Question: I have completed one android application for taxi booking. In this i designed two screens. one is named as job started screen and anther one is named as job completion screen. In job started screen i have wrote two conditions using if else statement. In if condition i set minimum fare as 100 for 4 kilometers. if toatalkm goes above minDist means i go for else condition and here i make some calculations for every km add 10 rupee with that minimum fare and for waiting time. like below i shown.
'''
if (totalKm<Contsants.minDist)
{
jcWaitingFare.setText("0");
float totalfare=Contsants.minFare;
jcTotalFare.setText(String.format("%.2f",(totalfare)));
Contsants.jobTotalKm= totalKm;
Contsants.jobTotalFare=totalfare;
}
else
{
jcWaitingFare.setText(Integer.toString((Contsants.cont_WaitingTimeInSec/60)*1));
float totalfare= Contsants.minFare+ ((totalKm-Contsants.minDist) *Contsants.rupeeKm) +(Contsants.cont_WaitingTimeInSec/60)*1;
jcTotalFare.setText(String.format("%.2f",(totalfare)));
Contsants.jobTotalKm= totalKm;
Contsants.jobTotalFare=totalfare;
}
'''
I want to display the current fare details into the job completed screen. I dont know how to get the current fare details from the above statement and set it to the job completion activity.
today only tested my app. then only i came to know that application hangs up on the job started screen.
below is my screen. here the calculation is not displayed properly. when click on the finish button it moves to job completed activity. in this activity we designed to see the total fare and waiting time. how to get the current details from this screen and set it to the job completed screen.

job completed screen class:
'''
private TextView jcJobNo;
private TextView jcStartTime;
private TextView jcEndTime;
public TextView jcTotalKms;
public TextView jcTotalFare;
public TextView jcWaitingFare;
private Button btn_JobCompleted;
/** Called when the activity is first created. */
@Override
public void onCreate(Bundle savedInstanceState) {
super.onCreate(savedInstanceState);
requestWindowFeature(Window.FEATURE_NO_TITLE);
setContentView(R.layout.activity_jobcompletedscreen);
tcpSocket.setmMessageListener(this);
StateManager.DeviceStatus=StateManager.free;
StateManager.JobStatus=StateManager.jobstatus_completed;
tcpSocket.SendMessage(FramePacket.FrameJobStatusCmd(Contsants.Jobno, StateManager.JobStatus));
jcJobNo=(TextView)findViewById(R.id.tv_jCjobno);
jcStartTime= (TextView)findViewById(R.id.tv_JCStartTime);
jcEndTime= (TextView)findViewById(R.id.tv_JCEndTime);
jcTotalKms= (TextView)findViewById(R.id.tv_JCTotalKMs);
jcTotalFare= (TextView)findViewById(R.id.tv_JCTotalFare);
btn_JobCompleted = (Button)findViewById(R.id.btn_jcFinsh);
btn_JobCompleted.setOnClickListener(onclicklistner);
jcWaitingFare=(TextView)findViewById(R.id.tv_JCWaitingFare);
jcJobNo.setText(Contsants.Jobno);
jcStartTime.setText(Contsants.jobStartTime);
jcEndTime.setText(Contsants.jobEndTime);
// total distance finding here
float totalKm = Contsants.jobEndKm-Contsants.jobStartKm ;
jcTotalKms.setText(String.format("%.2f",totalKm));
//jcTotalKms.setText(Float.toString((float) (totalKm/16.0)));
//finding total fare here
//int value=100;
if (totalKm<Contsants.minDist)
{
jcWaitingFare.setText("0");
float totalfare=Contsants.minFare;
jcTotalFare.setText(String.format("%.2f",(totalfare)));
Contsants.jobTotalKm= totalKm;
Contsants.jobTotalFare=totalfare;
}
else
{
jcWaitingFare.setText(Integer.toString((Contsants.cont_WaitingTimeInSec/60)*1));
float totalfare= Contsants.minFare+ ((totalKm-Contsants.minDist) *Contsants.rupeeKm) +(Contsants.cont_WaitingTimeInSec/60)*1;
jcTotalFare.setText(String.format("%.2f",(totalfare)));
Contsants.jobTotalKm= totalKm;
Contsants.jobTotalFare=totalfare;
}
}
private OnClickListener onclicklistner = new OnClickListener() {
@Override
public void onClick(View v) {
// TODO Auto-generated method stub
switch(v.getId())
{
case R.id.btn_jcFinsh:
tcpSocket.SendMessage(FramePacket.FrameJobFarecmd(Contsants.jobTotalKm, Contsants.jobTotalFare, Contsants.Jobno, Contsants.jobTotalwaitingTime,Contsants.jobOncallDistacnce));
Contsants.cont_WaitingTimeInSec=0;
Contsants.Jobno="";
Contsants.JobCustomerName="";
Contsants.JobCustomerNo="";
Contsants.JobFromAdd="";
Contsants.JobToAdd="";
Contsants.JobAdditionalInfo="";
Contsants.JobpickupTime="";
Contsants.JobString="";
Contsants.VehicleEndOdometer=0.0F;
Contsants.VehicleStartOdometer=0.0F;
Contsants.jobDistance=0.0F;
Contsants.jobEndKm=0.0F;
Contsants.jobStartKm=0.0F;
Contsants.jobOncallDistacnce=0.0F;
Contsants.jobEndTime="";
Contsants.jobStartTime="";
Contsants.JobString="";
Contsants.jobTotalwaitingTime = "";
Contsants.jobTotalFare= 0.0F;
Contsants.jobTotalKm= 0.0F;
Intent i = new Intent(getApplicationContext(),FreeScreen.class);
startActivity(i);
break;
}
}
};
@Override
public void onBackPressed() {
// do nothing.
super.onBackPressed();
finish();
}
@Override
public void messageReceived(String message) {
// TODO Auto-generated method stub
}
}
'''
job started screen class:
'''
TextView tv_JobNo;
static TextView tv_JobKm;
static TextView tv_speed;
static TextView tv_JobwaitngTime;
TextView tvjobstartedtime;
Button btn_jobFinsh;
Button btn_msg;
ImageButton navig;
boolean _ThreadFlag=false;
boolean _ResumeThread=false;
private Window w;
Thread t=null;
String jobno;
String tag="Jobstartscreen";
private static MyThread sThread;
static TextView tv_Fare;
private TextView jcTotalFare;
private TextView jcWaitingFare;
/** Called when the activity is first created. */
@Override
public void onCreate(Bundle savedInstanceState) {
super.onCreate(savedInstanceState);
requestWindowFeature(Window.FEATURE_NO_TITLE);
setContentView(R.layout.jobstartedscreen);
if (savedInstanceState==null){
Contsants.VehicleStartOdometer=0.0F;
sThread=new MyThread(mHandler);
sThread.start();
}
tcpSocket.setmMessageListener(this);
tv_JobNo =(TextView)findViewById(R.id.tvJobid);
Bundle bundle = getIntent().getExtras();
jobno= bundle.get("Jobno").toString();
tv_JobNo.setText(jobno);
tv_JobKm =(TextView)findViewById(R.id.tvjobKm);
tv_JobwaitngTime =(TextView)findViewById(R.id.tvjobWaittime);
tv_speed=(TextView)findViewById(R.id.speed);
tv_Fare=(TextView)findViewById(R.id.tv_fare);
tv_JobwaitngTime.setText("Waiting Time : 0:0");
//update the Km every 1 sec
Log.d(tag, "On created "+_ResumeThread);
tvjobstartedtime=(TextView)findViewById(R.id.tv_jobStarttime);
tvjobstartedtime.setText("Start Time :"+Contsants.jobStartTime);
btn_jobFinsh= (Button)findViewById(R.id.btn_jobFinsh);
btn_jobFinsh.setOnClickListener(onClickListener);
btn_msg= (Button)findViewById(R.id.btn_msg);
btn_msg.setOnClickListener(onClickListener);
StateManager.DeviceStatus=StateManager.hired;
// TODO Auto-generated method stub
}
@Override
public void onStart()
{
super.onStart();
}
@Override
public void onResume()
{
super.onResume();
w = this.getWindow();
w.addFlags(LayoutParams.FLAG_DISMISS_KEYGUARD);
w.addFlags(LayoutParams.FLAG_SHOW_WHEN_LOCKED);
w.addFlags(LayoutParams.FLAG_TURN_SCREEN_ON);
Log.d("job start on resume",_ThreadFlag+" "+_ResumeThread);
}
@Override
protected void onRestoreInstanceState(Bundle savedInstanceState){
super.onRestoreInstanceState(savedInstanceState);
if (sThread.isAlive()){
sThread.setHandler(mHandler);
}
}
@Override
protected void onDestroy(){
super.onDestroy();
if (sThread.isAlive()){
sThread.setHandler(null);
}
sThread.setHandler(null);
}
boolean _Paused=false;
@Override
public void onPause()
{
super.onPause();
_Paused=true;
}
@Override
public void onBackPressed() {
// do nothing.
}
private OnClickListener onClickListener = new OnClickListener() {
@Override
public void onClick(final View v) {
switch(v.getId()){
case R.id.btn_jobFinsh:
//DO something
_ThreadFlag=true;
StateManager.JobStatus=StateManager.jobstatus_dropped;
tcpSocket.SendMessage(FramePacket.FrameJobStatusCmd(Contsants.Jobno,StateManager.JobStatus));
SimpleDateFormat sdf = new SimpleDateFormat("dd-MM-yy HH:mm");
String currentDateandTime = sdf.format(new Date());
Contsants.jobEndTime=currentDateandTime;
Contsants.jobEndKm =gpsdataElements.Distance;
Intent i = new Intent(getApplicationContext(),JobCompletionScreen.class);
startActivity(i);
sThread.setHandler(null);
finish();
break;
case R.id.btn_msg:
/*Intent iNAV = new Intent(Intent.ACTION_VIEW,
Uri.parse("http://maps.google.com/maps?saddr=12.920629,77.610643&daddr=12.990346, 77.589521")
);
startActivity(iNAV);*/
Intent imsg = new Intent(getApplicationContext(),MessageList.class);
startActivity(imsg);
break;
}
}
};
static Handler mHandler =new Handler(){
@Override
public void handleMessage(Message message){
//update UI
Bundle b = message.getData();
float odometer = b.getFloat("My Odometer");
String Fare = b.getString("Fare");
int waiting =b.getInt("waiting Time");
double speedVal= b.getDouble("SpeedValue");
tv_speed.setText(String.format("%.2f",speedVal)+" Km/hr");
tv_JobKm.setText(String.format("%.2f",odometer)+" Km");
tv_Fare.setText(Fare);
tv_JobwaitngTime.setText(Integer.toString((waiting / 60)) +":"+ Integer.toString((waiting% 60)));
Contsants.jobTotalwaitingTime=Integer.toString((waiting / 60)) +":"+ Integer.toString((waiting% 60));
}
};
private class MyThread extends Thread{
private Handler mHandler;
public MyThread(Handler handler){
super();
mHandler=handler;
}
@Override
public void run(){
//some long operation
if (mHandler!=null)
mHandler.sendEmptyMessage(0);
_ResumeThread=true;
while(!_ThreadFlag)
{
try {
Thread.sleep(1000);
Message msg = new Message();
Bundle b = new Bundle();
b.putFloat("My Odometer", (float) (gpsdataElements.Distance-Contsants.jobStartKm));
if(gpsdataElements.Speed<1)
{
Contsants.cont_WaitingTimeInSec++;
}
float totalKm = Contsants.jobEndKm-Contsants.jobStartKm ;
if (totalKm<Contsants.minDist)
{
//jcWaitingFare.setText("0");
float totalfare=Contsants.minFare;
b.putString("Fare", String.format("%.2f",(totalfare)));
}
else
{
float totalfare= Contsants.minFare+ ((totalKm-Contsants.minDist) *Contsants.rupeeKm) +(Contsants.cont_WaitingTimeInSec/60)*1;
b.putString("Fare", String.format("%.2f",(totalfare)));
}
b.putInt("waiting Time", Contsants.cont_WaitingTimeInSec);
b.putDouble("SpeedValue", gpsdataElements.Speed*1.852);
// tv_JobwaitngTime.setText("Waiting Time : "+Integer.toString((Contsants.cont_WaitingTimeInSec / 60)) +":"+ Integer.toString((Contsants.cont_WaitingTimeInSec % 60)));
//send message to the handler with the current message handler
msg.setData(b);
// send message to the handler with the current message handler
mHandler.sendMessage(msg);
} catch (Exception e) {
Log.v("Error", e.toString());
}
}
}
public void setHandler(Handler handler){
mHandler=handler;
}
}
@Override
public void messageReceived(String message) {
// TODO Auto-generated method stub
//Toast.makeText(getApplicationContext(), "Job StartScreem : Recived data :"+message, Toast.LENGTH_LONG).show();
}
}
'''
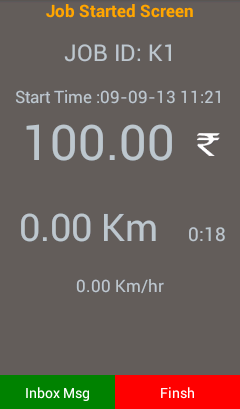
Answer: This can be achieved using an Intent,
In your first Activity:
'global''if block''Intent'
Now, just add the extra to your 'Intent' which is called on clicking the Button.
'''
Intent intent = new Intent(this, JobCompleted.class);
intent.putExtra("totalFare", totalFare+"");
startActivity(intent);
'''
And in the second activity (in 'onCreate()'):
'''
String totalFare = getIntent().getExtras().getString("totalFare");
'''
Show this text on a 'TextView' now.